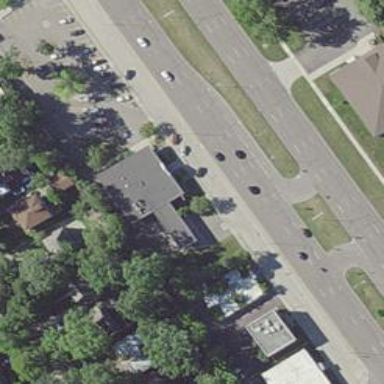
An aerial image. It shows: Service road.